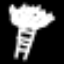
Label: palm tree